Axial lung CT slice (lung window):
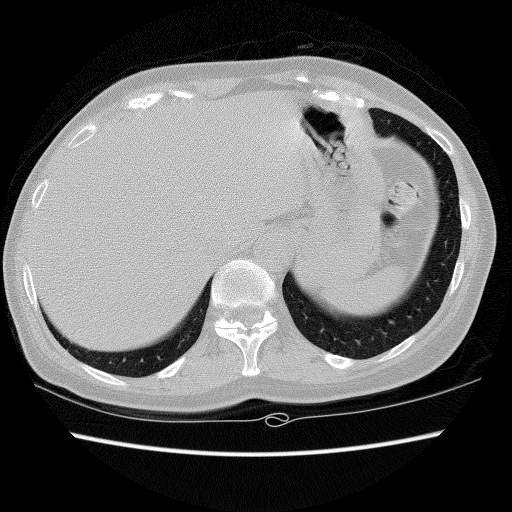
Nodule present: no